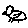
Label: bird